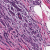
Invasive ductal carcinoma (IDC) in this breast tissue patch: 0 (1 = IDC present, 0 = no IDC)